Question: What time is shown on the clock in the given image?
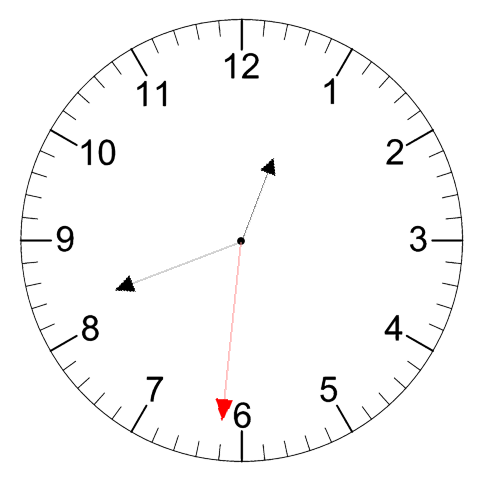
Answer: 12:41:31